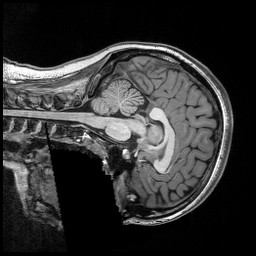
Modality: T1w
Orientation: sagittal
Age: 19
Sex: female